Question: I am using the scheduler to program the execution of a simple package of SSIS (it is a test).

This is the code I'm using in my .bat file:
'''
@echo off
"C:\Program Files (x86)\Microsoft SQL ServerH\DTS\Binn\DTExec.exe" /FILE "Complete Path\Package 1.dtsx" /CHECKPOINTING OFF /REPORTING EWCDI
echo Finishing........
exit
'''
The SSIS package is composed by an
When I try to execute it I've got the next error:
> To run a SSIS package outside of SQL server Data Tool you must install
Conditional Split of Integration Services or higher.
By deleting the Conditional Split the problem is resolved. My question is, what to I need to install. or what is missing that is provoking this failure in the execution?
I am using MVS 2010 and SQL SERVER 2012.
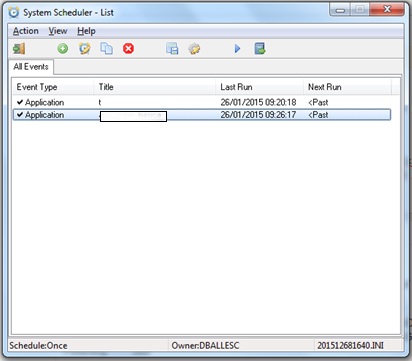
Answer: SSIS package runs on client side. If you'd like to execute package on some environment, SSIS should be installed locally on this environment. If integration Service is not installed, you can develop and run packages in Business Intelligence Development Studio, but not as scheduled task. I guess you are trying to schedule package execution on a server where SSIS is not installed.